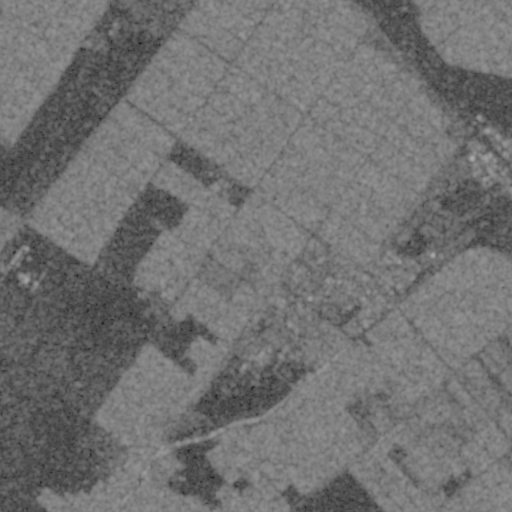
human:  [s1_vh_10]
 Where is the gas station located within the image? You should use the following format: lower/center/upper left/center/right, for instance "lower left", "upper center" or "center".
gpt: The gas station is located in the upper right of the image.
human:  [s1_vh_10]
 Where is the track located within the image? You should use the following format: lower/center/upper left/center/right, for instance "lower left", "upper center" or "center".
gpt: There is no track in the image.

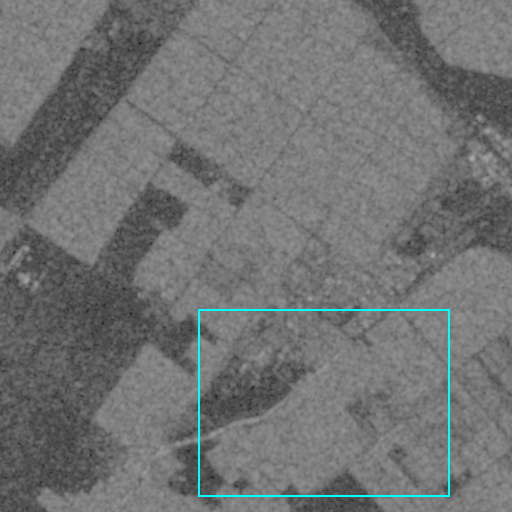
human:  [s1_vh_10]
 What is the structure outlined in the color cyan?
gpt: The structure outlined in cyan is a crop field.
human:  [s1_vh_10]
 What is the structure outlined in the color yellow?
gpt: There is no yellow outline.